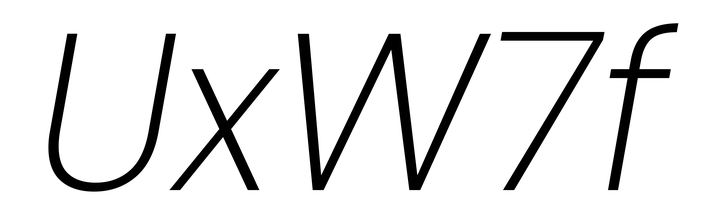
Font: Poppins-ExtraLightItalic